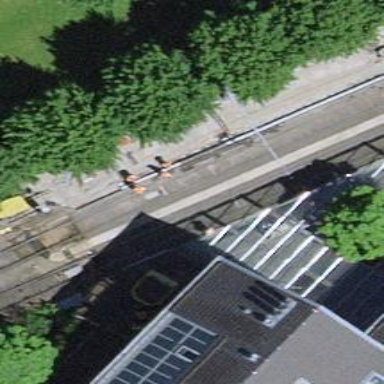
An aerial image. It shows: Tram stop with public transport stop position.